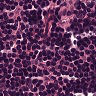
Metastatic tissue present: no